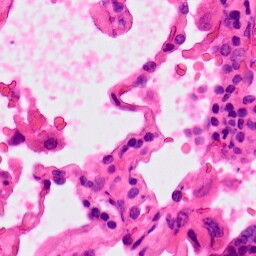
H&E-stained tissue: Lung